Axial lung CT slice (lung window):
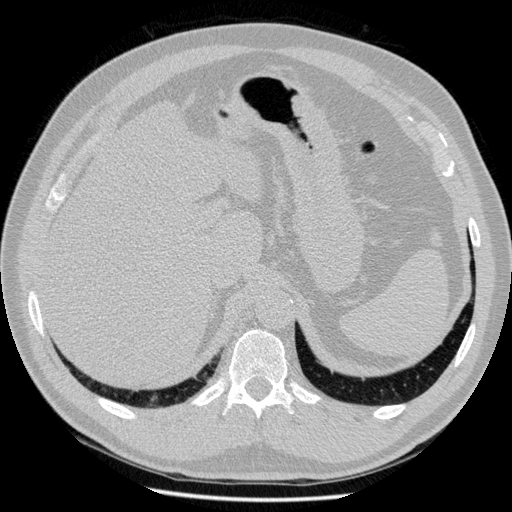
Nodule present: no